Aerial crown-view tile of a tropical tree (Barro Colorado Island, Panama), acquired 20250715:
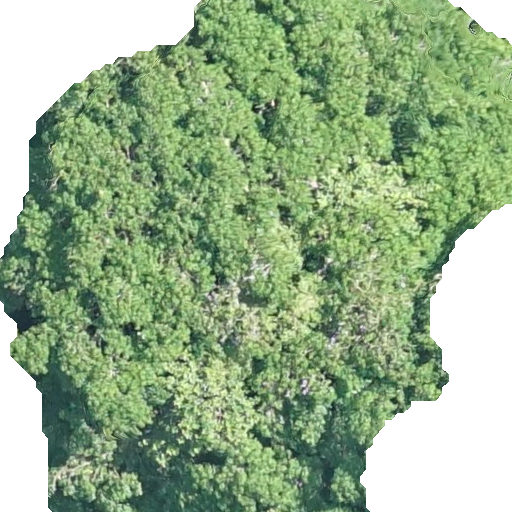
Species: Hura crepitans
GBIF accepted scientific name: Hura crepitans
Crown area: 346.532 m²